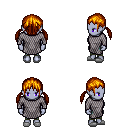
a pixel art fantasy rpg character, female body template, dark elf, purple skin, chain mail, teal pants, dark blonde twin-tailed hairstyle, white slippers, four views (front, back, left, right), 2x2 character sprite sheet, small pixel art, hard edges, no anti-aliasing